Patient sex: M
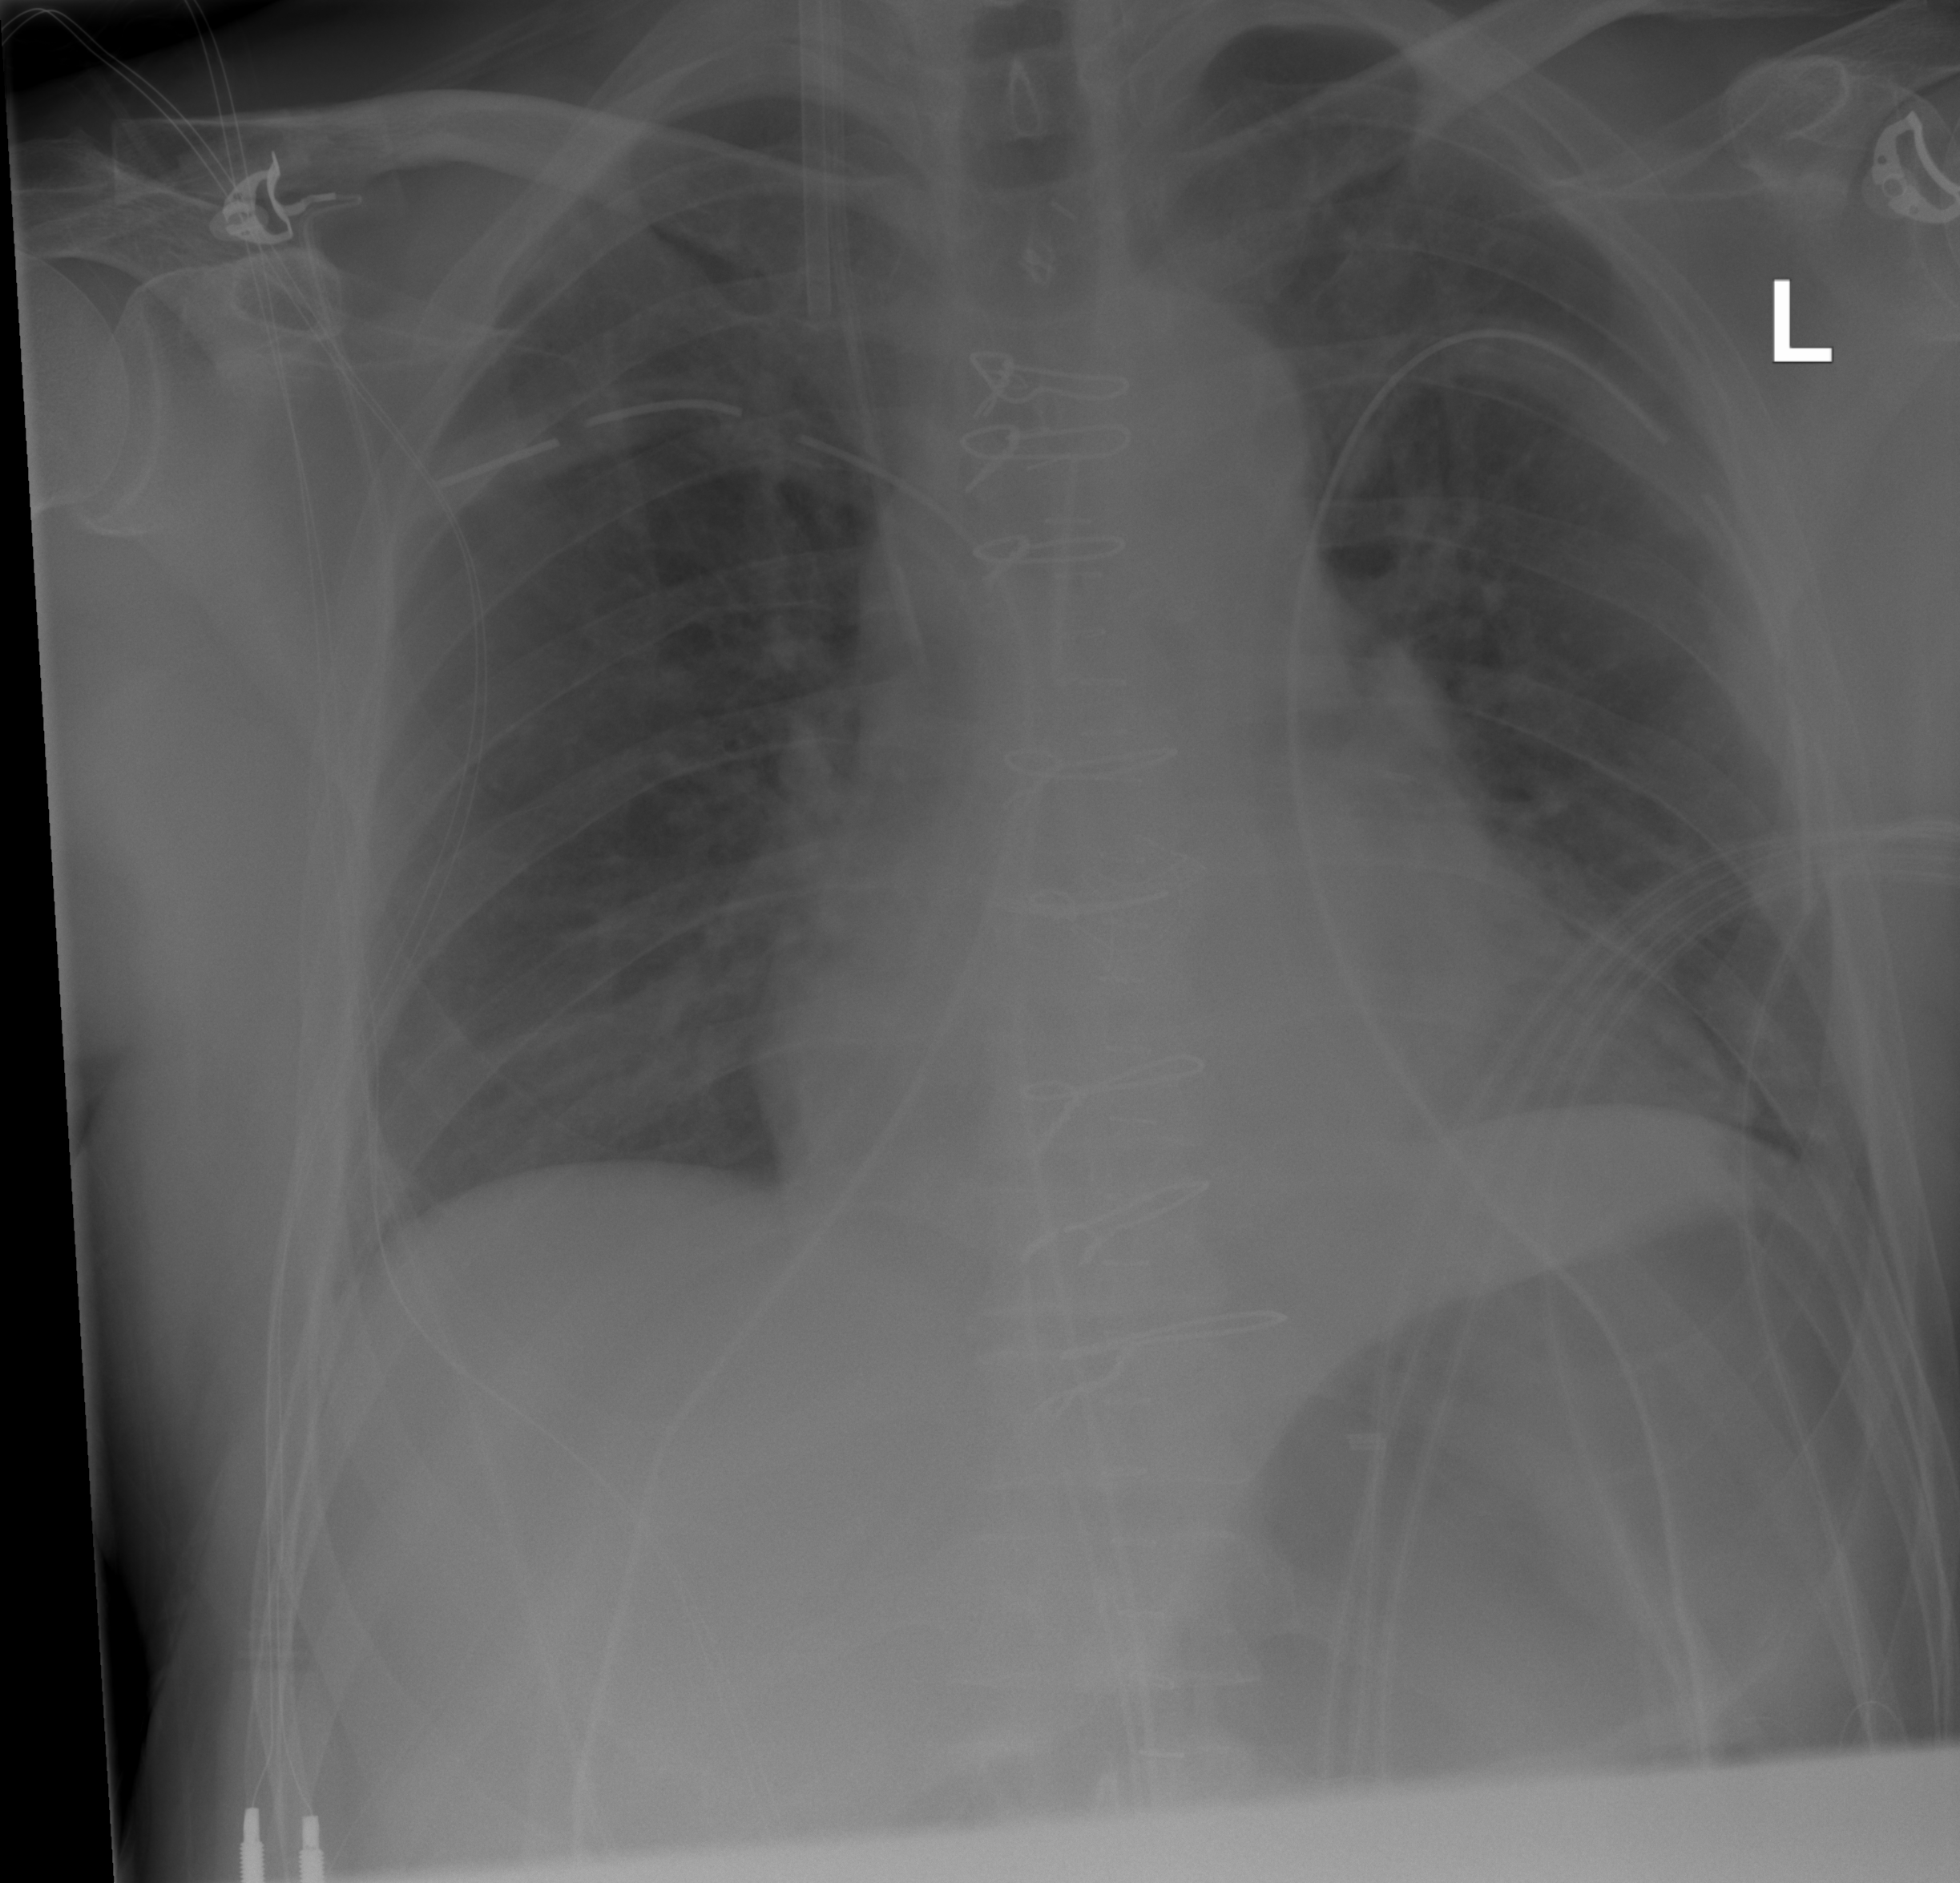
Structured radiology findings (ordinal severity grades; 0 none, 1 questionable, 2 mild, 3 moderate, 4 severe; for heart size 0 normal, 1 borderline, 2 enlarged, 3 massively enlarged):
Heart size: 0
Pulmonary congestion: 2
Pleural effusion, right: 0
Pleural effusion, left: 0
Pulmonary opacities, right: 2
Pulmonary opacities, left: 2
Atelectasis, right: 0
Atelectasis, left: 0